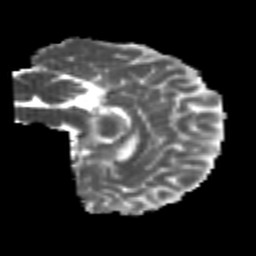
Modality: MD
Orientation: sagittal
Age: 24
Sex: female
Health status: healthy
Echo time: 0.074 s